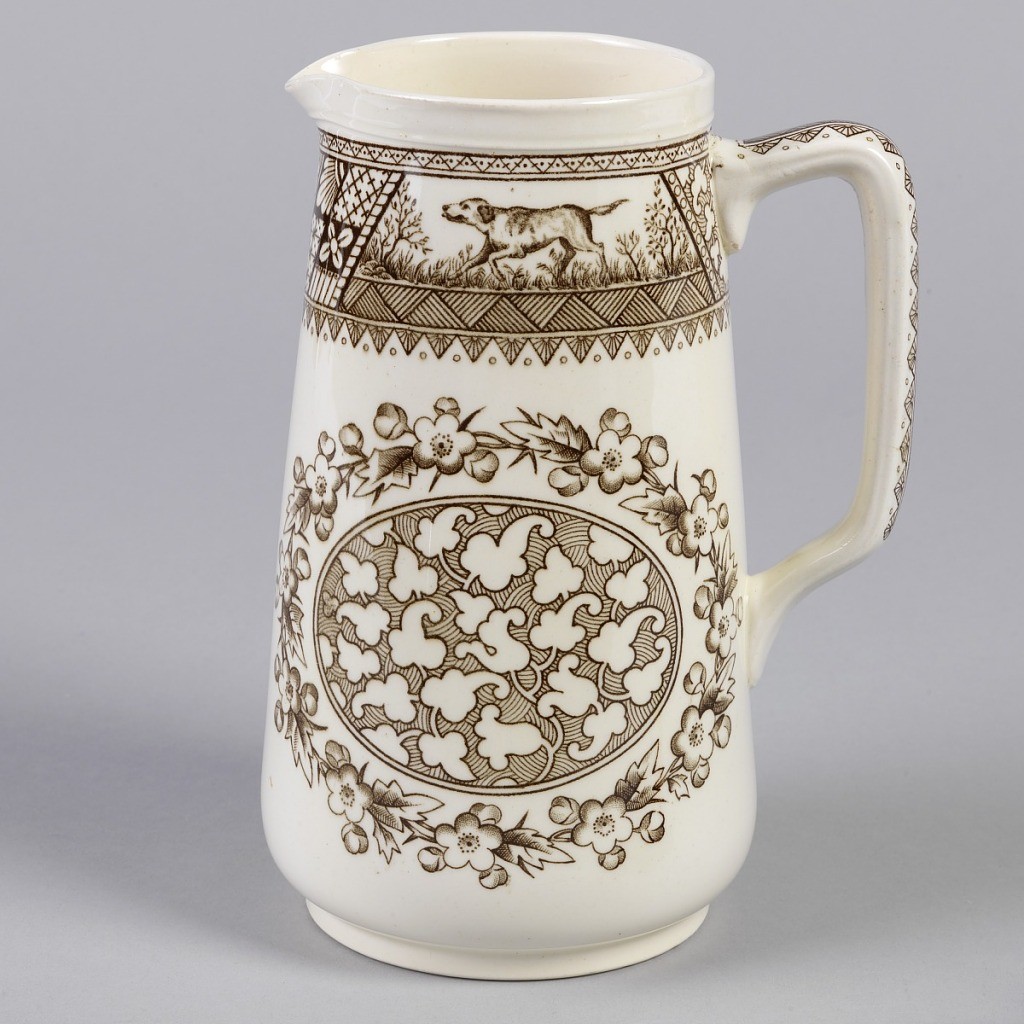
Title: Melton
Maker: Wedgwood, English, established 1759
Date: ca. 1875–85
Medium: Glazed earthenware
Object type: Pitcher
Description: Of slightly conical form with circular mouth and short pinched spout, the rectangular  handle with curved corners.  Cream-colored body with brown Japanese-inspired transfer printed deocration: wide band just under mouth showing panels of geometric decoration and two landscapes with either hunting dog or birds; on either side of pitcher is an oval ring of flowers, buds and leaves surrounding a medallion with abstract leaf-and-stem pattern; geometric pattern along back of handle.